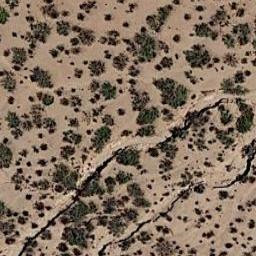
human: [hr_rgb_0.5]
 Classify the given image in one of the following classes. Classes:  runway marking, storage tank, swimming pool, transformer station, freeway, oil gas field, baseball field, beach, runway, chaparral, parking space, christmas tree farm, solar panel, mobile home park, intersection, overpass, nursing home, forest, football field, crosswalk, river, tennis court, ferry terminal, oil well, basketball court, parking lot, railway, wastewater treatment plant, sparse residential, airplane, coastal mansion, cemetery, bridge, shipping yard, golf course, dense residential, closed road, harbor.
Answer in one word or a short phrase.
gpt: chaparral